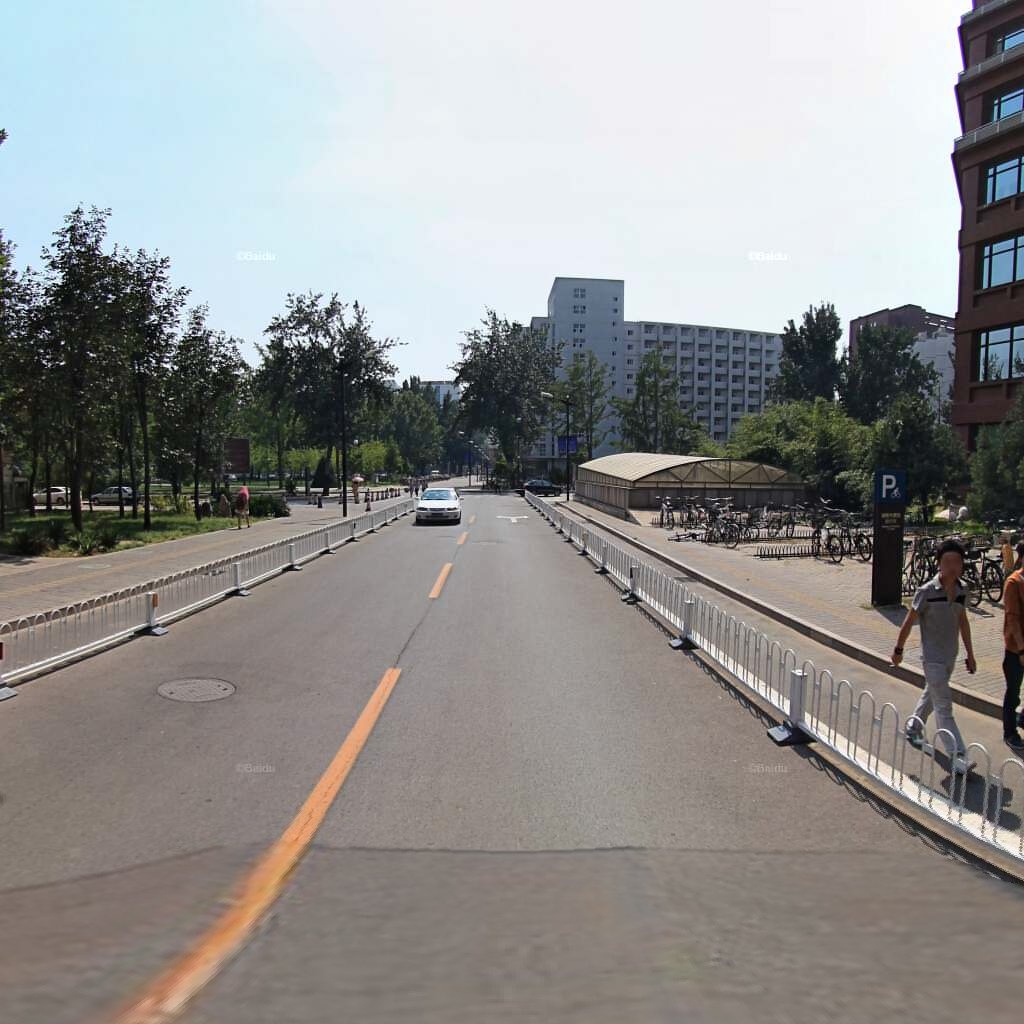
Region: Haidian
Road damage annotations: longitudinal crack, manhole cover